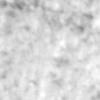
Label: no_change